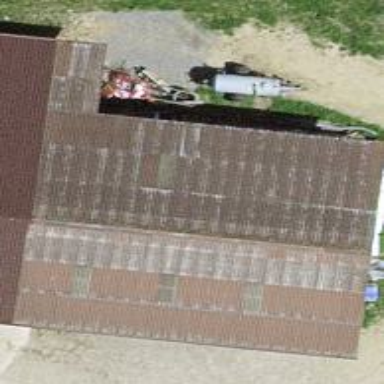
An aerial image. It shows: Shed building.